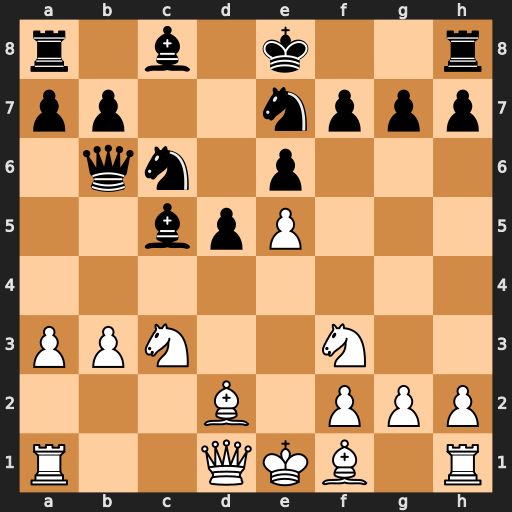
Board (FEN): r1b1k2r/pp2nppp/1qn1p3/2bpP3/8/PPN2N2/3B1PPP/R2QKB1R
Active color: w
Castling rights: KQkq
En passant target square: -
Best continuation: Na4 Bxf2+ Ke2 Qc7 Kxf2